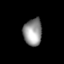
Tissue: lung
Cell type: Endothelial cells
Senescence score: 0.2352
Nuclear area (px): 494
Mean DAPI intensity: 146.466